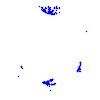
Particle: proton